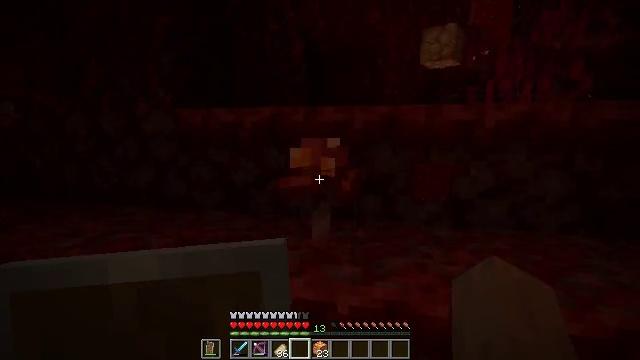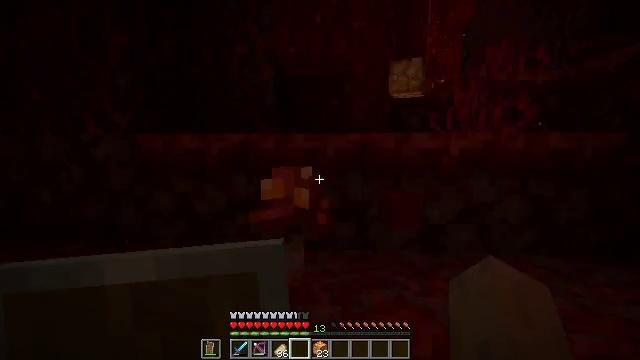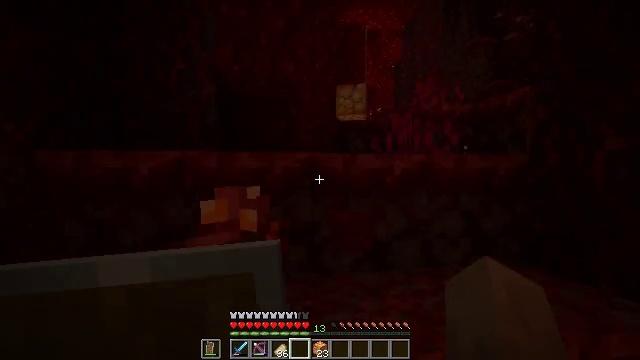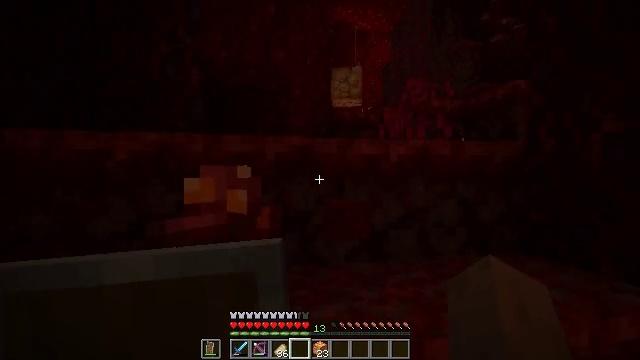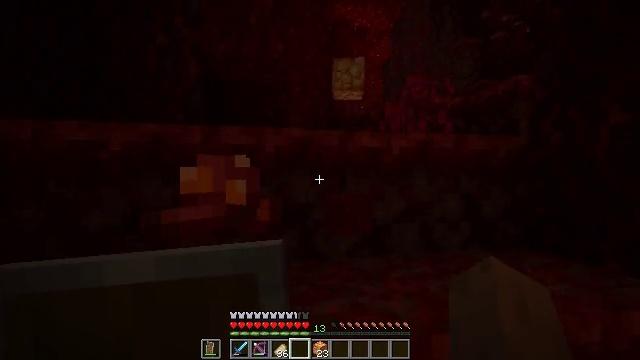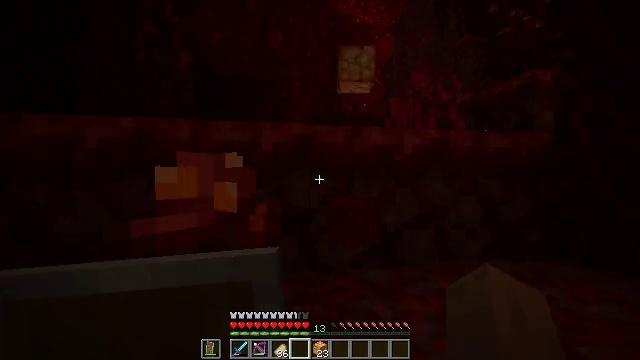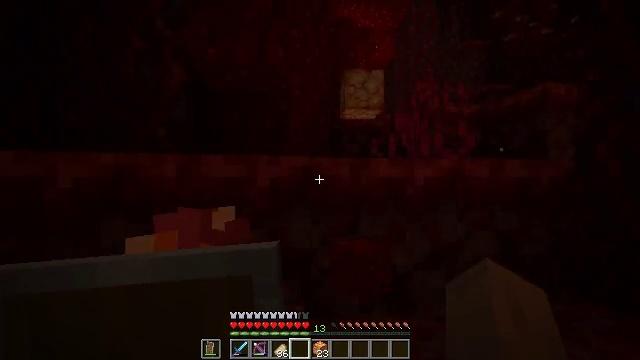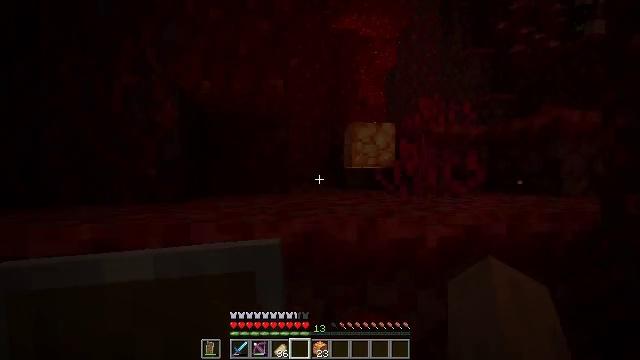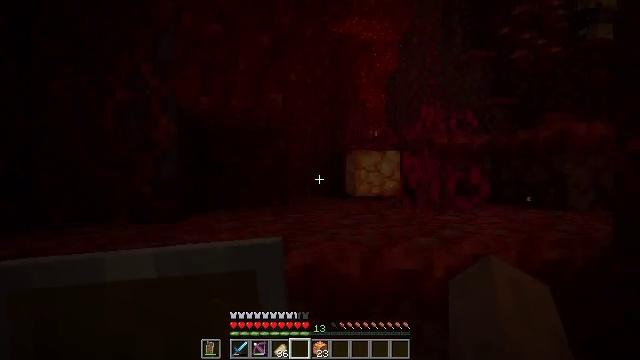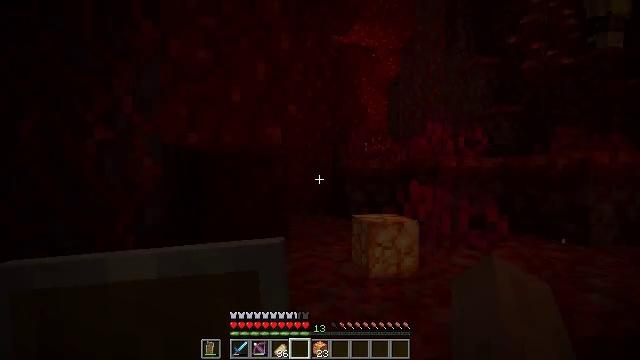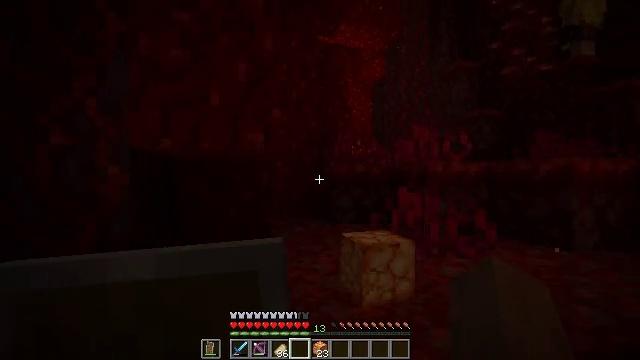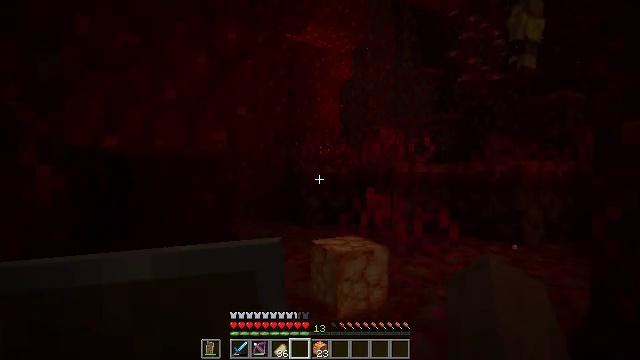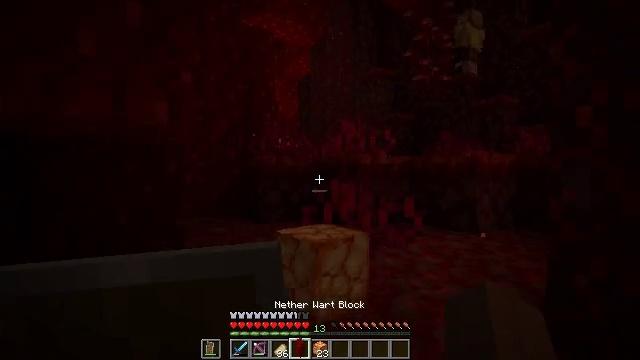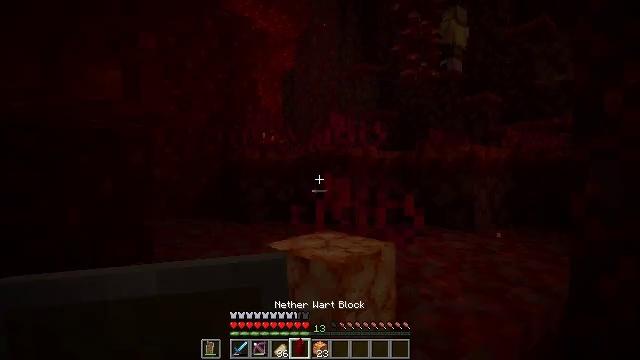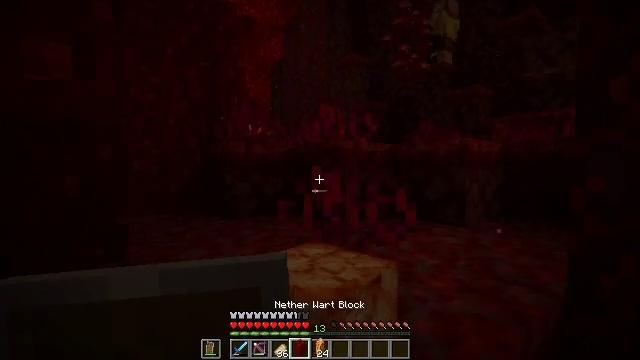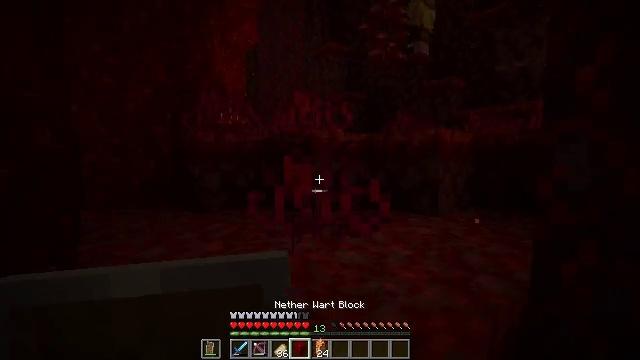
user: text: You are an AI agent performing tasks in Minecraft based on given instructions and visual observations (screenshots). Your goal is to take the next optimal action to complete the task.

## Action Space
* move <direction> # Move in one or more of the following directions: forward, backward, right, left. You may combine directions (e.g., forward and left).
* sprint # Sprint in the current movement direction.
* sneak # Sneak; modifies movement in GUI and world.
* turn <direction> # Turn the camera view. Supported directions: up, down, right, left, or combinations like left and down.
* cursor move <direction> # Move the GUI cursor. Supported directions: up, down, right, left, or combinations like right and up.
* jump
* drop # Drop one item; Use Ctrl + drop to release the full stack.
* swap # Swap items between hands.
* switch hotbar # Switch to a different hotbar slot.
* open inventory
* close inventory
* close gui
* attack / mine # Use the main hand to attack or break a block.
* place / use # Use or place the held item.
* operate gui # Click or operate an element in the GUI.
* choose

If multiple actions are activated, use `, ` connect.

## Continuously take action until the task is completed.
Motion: motion action
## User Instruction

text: Attack the shroomlight to pick it up.
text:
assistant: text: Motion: move forward, turn right and up
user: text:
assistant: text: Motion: move forward, turn right and up
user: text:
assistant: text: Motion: move forward, turn right
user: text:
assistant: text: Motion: move forward
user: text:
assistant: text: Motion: move forward
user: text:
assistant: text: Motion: move forward, jump
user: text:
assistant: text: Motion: move forward, jump
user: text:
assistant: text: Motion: move forward, jump
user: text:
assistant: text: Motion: move forward, jump
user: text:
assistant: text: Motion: move forward, turn right, jump
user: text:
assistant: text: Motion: move forward, turn right, jump
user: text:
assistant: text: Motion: move forward, turn right
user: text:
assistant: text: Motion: move forward, turn right
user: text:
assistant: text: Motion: move forward, turn right and down
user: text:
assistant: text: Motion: move forward, turn right and down
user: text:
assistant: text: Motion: move forward, turn right and down
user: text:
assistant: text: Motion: move forward, turn right and down
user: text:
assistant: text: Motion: move forward, turn right and down
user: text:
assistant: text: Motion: move forward, turn right and down, jump
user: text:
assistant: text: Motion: move forward, jump
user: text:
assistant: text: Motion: move forward, jump
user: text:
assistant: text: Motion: move forward and move left
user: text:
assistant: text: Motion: move forward and move left
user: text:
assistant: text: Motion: move forward and move left
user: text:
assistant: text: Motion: move forward and move left
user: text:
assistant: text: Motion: move forward and move left, turn right and up
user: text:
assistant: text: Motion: move forward and move left, turn up
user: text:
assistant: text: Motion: move forward and move left, turn up
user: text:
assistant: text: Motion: move forward and move left
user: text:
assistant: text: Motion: move forward and move left